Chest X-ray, PA view. Patient: 70 years old, sex M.
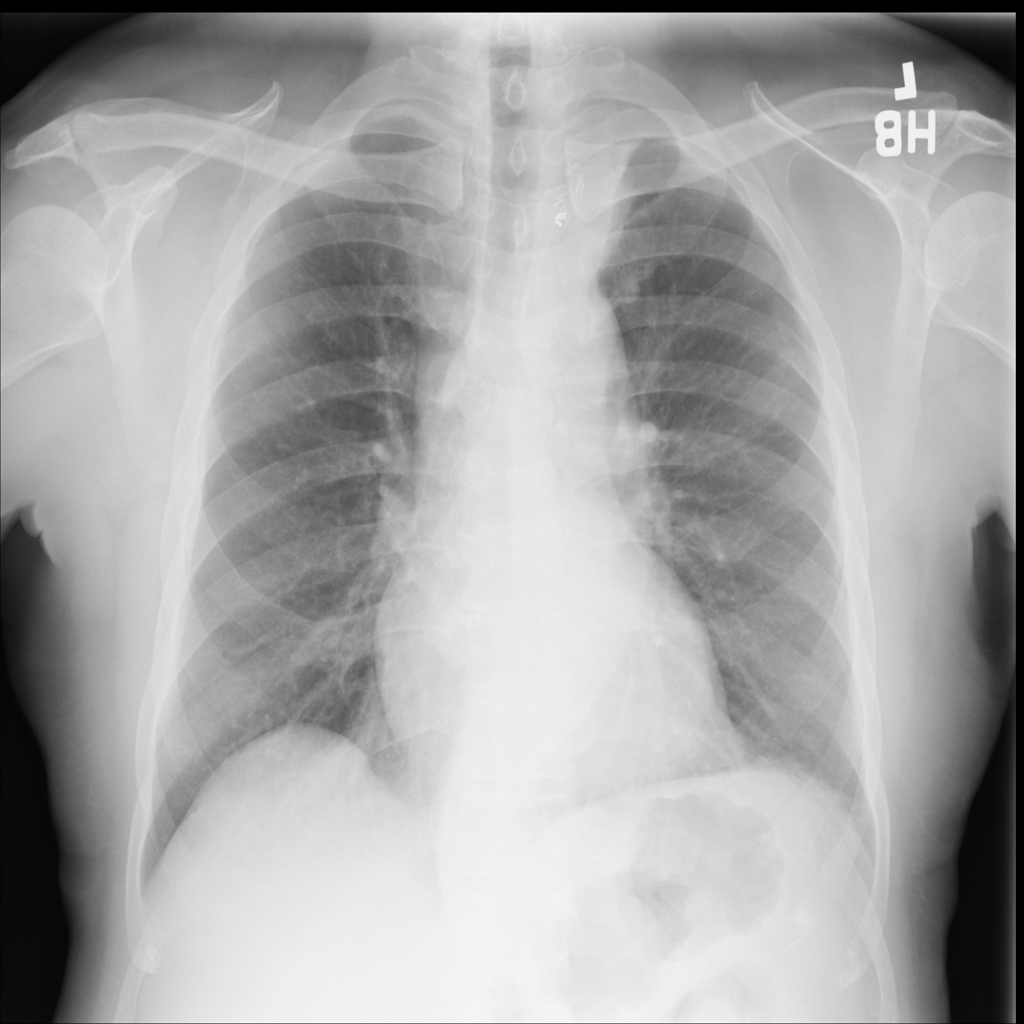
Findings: No Finding